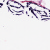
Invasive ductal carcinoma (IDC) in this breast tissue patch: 0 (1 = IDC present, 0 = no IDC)